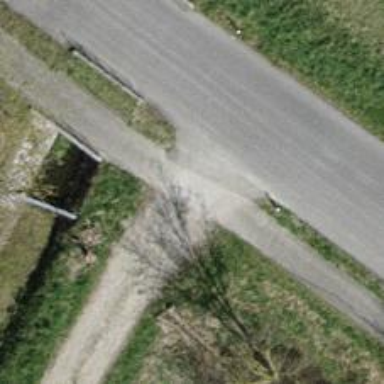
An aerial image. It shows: Asphalt cycleway.